The image is a wavelet scalogram (time versus scale/frequency) of a rolling-element bearing's vibration signal. Classify the bearing condition as one of: normal, inner_race, outer_race, ball.
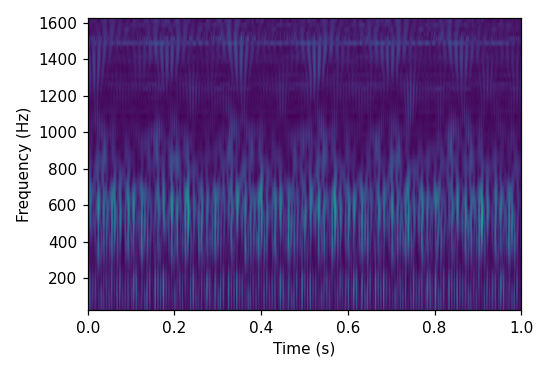
Answer: inner_race